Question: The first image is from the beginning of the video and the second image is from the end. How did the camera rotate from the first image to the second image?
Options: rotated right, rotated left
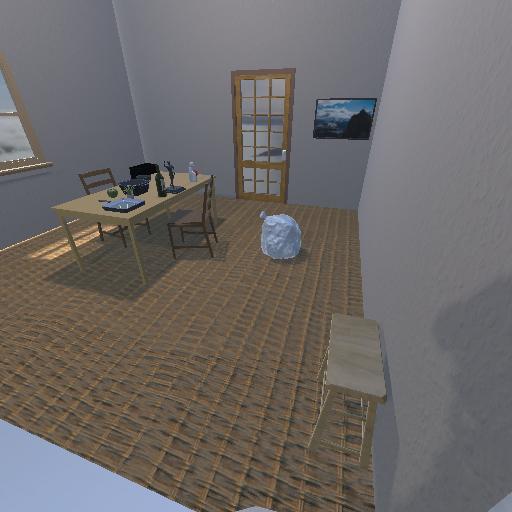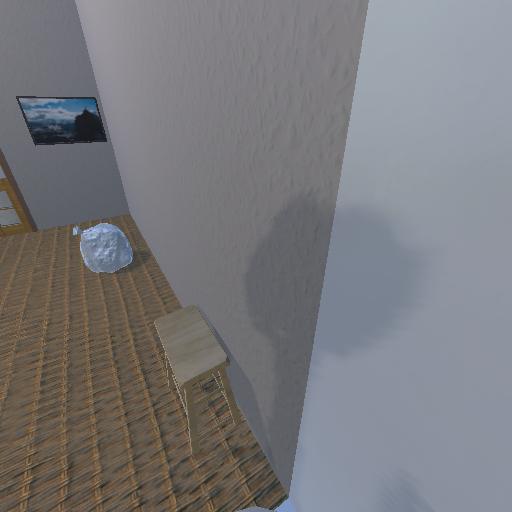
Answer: rotated right